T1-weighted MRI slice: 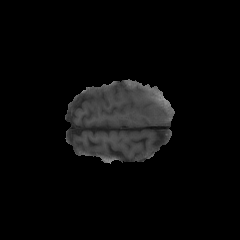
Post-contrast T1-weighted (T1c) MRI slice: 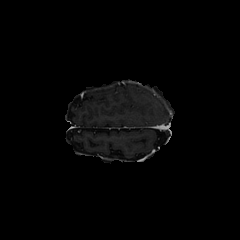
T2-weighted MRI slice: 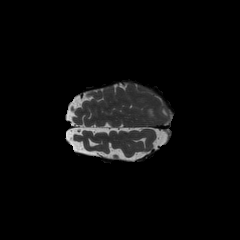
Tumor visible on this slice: yes